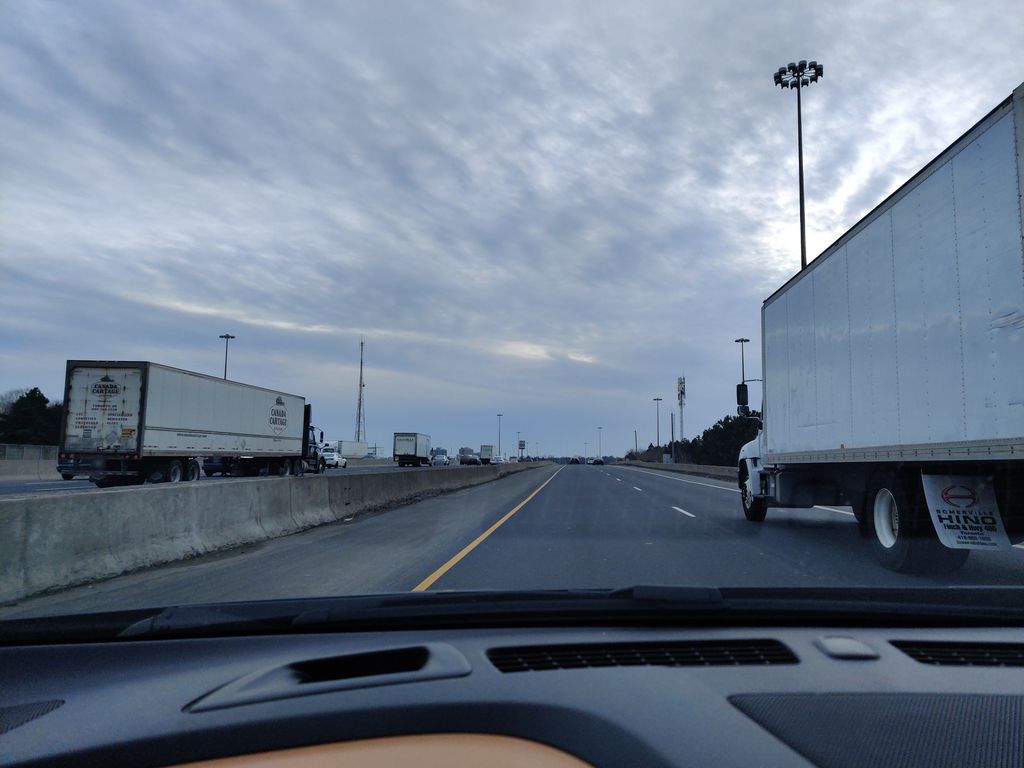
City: toronto